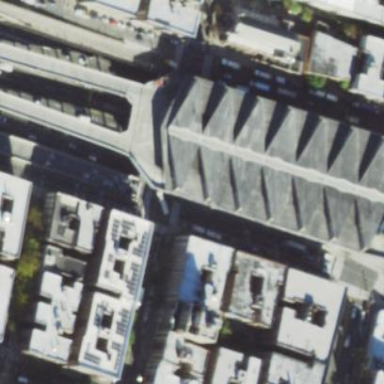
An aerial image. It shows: Building serving as bus station.